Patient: sex M, age 57
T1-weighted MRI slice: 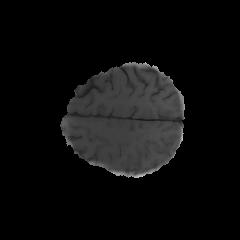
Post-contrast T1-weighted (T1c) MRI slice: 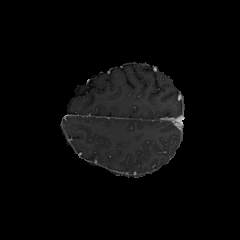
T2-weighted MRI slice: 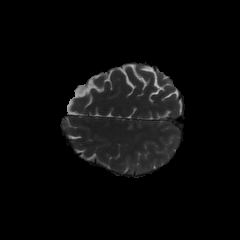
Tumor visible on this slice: no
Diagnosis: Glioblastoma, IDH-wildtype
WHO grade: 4